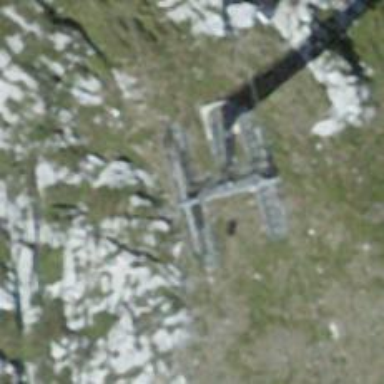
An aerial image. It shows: Pylon for aerialway.